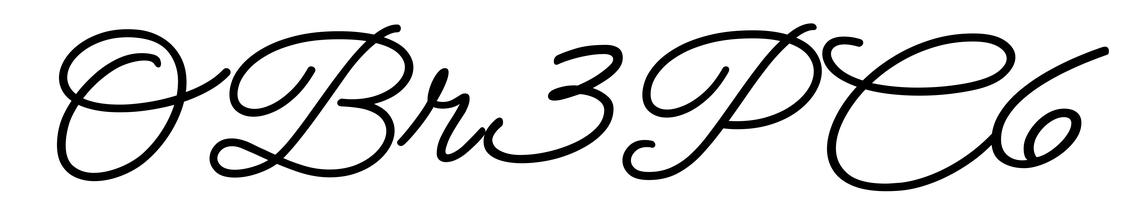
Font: MeowScript-Regular